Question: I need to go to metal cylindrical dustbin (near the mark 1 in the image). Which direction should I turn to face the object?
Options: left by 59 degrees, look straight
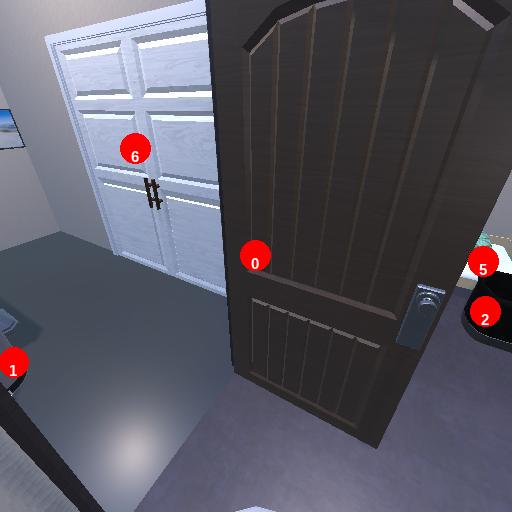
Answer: left by 59 degrees